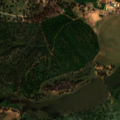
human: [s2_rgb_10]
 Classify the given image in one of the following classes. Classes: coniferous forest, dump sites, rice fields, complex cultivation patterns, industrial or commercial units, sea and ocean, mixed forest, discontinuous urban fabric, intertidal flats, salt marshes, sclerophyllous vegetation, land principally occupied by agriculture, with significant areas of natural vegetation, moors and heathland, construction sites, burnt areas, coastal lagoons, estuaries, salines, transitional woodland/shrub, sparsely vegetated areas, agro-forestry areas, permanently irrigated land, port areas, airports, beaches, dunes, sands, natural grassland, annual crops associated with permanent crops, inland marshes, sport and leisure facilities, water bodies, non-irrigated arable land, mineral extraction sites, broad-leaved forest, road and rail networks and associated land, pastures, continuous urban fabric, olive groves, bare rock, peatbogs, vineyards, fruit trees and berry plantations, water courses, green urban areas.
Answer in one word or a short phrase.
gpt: permanently irrigated land, rice fields, agro-forestry areas, coniferous forest, water bodies